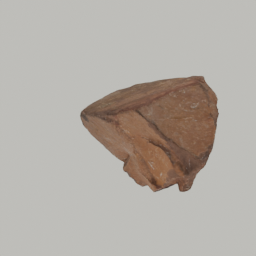
Label: nature